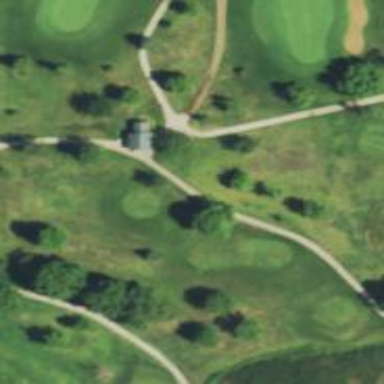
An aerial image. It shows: Driveway that serves as golf cart path.